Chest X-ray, AP view. Patient: 33 years old, sex M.
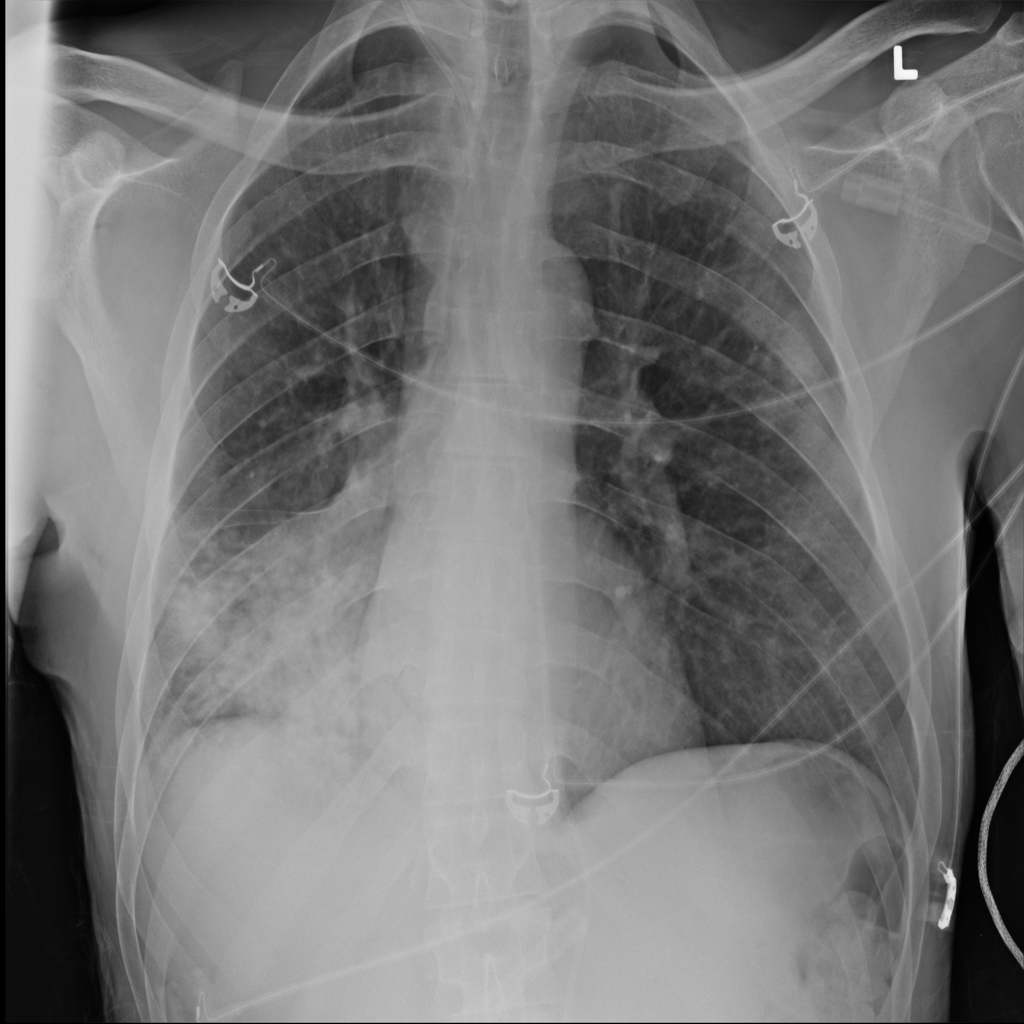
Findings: Infiltration